Question: I'm writing an algorithm for sclera detection on grayscale images and I found a formula that I cannot explain how it works. Here is the paper segment I'm trying to use:

Here it says that I should use the HSL information of the image and calculate 3 thresholds for the 3 components which I later use for thresholding. The problem is that I cannot make any sense of the notation arg{t|min| ...} as they are not explained at all in the paper.
I deduced how the sum works and that I should have a constant at the end of the computation of the sum, but what does this previosuly mentioned operator do with the constant gathered from the sum I cannot find anywhere.
I tried to search for the meaning of the arg notation, but this wikipedia page doesn't seem to give me any answers: <URL>
Here they say that the result of the operation is the angle of the complex number, however I don't have any complex numbers, therefore if I consider a real number as complex my angle will always be 0.
Can anyone explain what should this operation do?
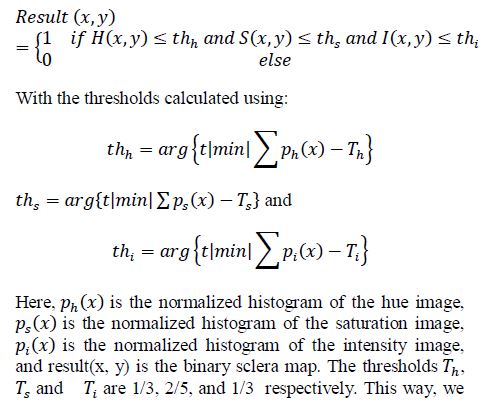
Answer: arg in this case means the argument of the function that gives the minimum value:
e.g .
'''
m=arg{min f(x)}
'''
is the x value for which the function f achieves its minimum value.
It's a standard notation in image classification etc. If you look at this you will see it <URL>